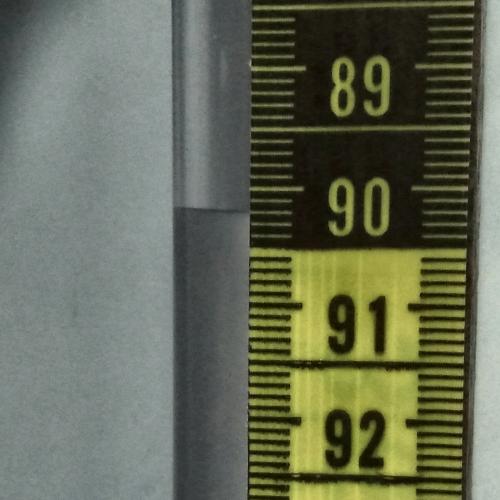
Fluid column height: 90.2 cm